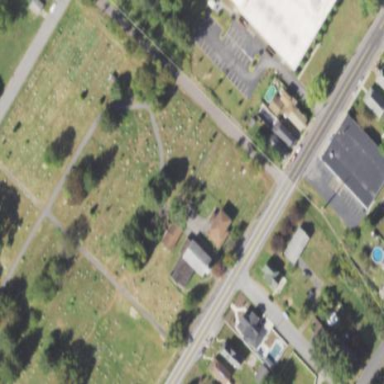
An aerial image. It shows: Cemetery.